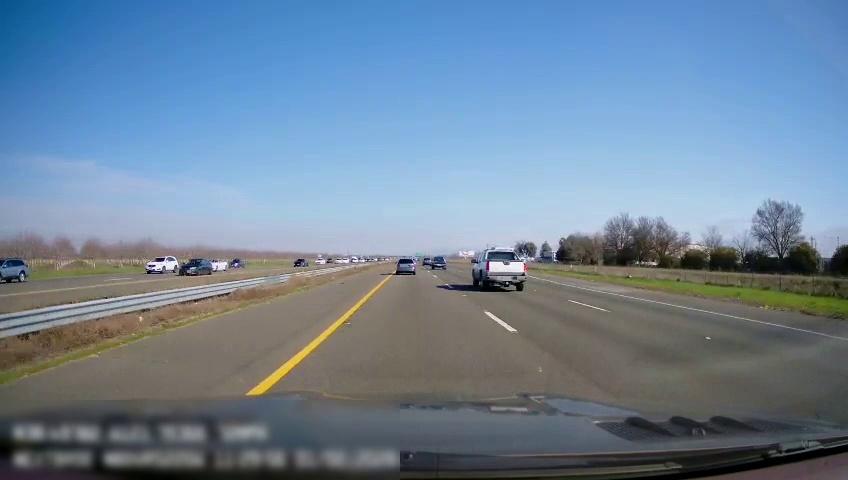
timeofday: Day
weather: Sunny
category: Drivable Space
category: Drivable Space
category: Vehicles | SUV
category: Vehicles | SUV
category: Vehicles | SUV
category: Vehicles | Car
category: Vehicles | SUV
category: Vehicles | SUV
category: Vehicles | Car
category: Vehicles | SUV
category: Vehicles | Truck
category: Vehicles | Truck
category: Lanes | Current Lane
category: Lanes | Current Lane
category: Lanes | Alternate Lane
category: Lanes | Alternate Lane
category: Lanes | Opposite Lane
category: Lanes | Opposite Lane